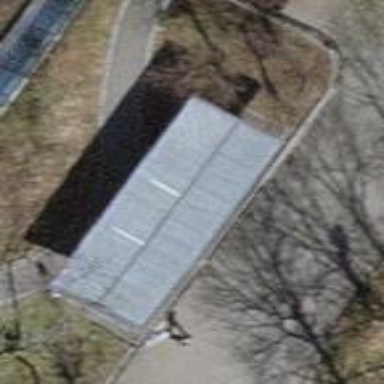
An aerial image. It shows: Weather shelter located on the roof of building.